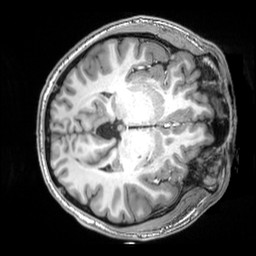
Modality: T1w
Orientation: axial
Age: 19
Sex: male
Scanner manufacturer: siemens
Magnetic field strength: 3 T
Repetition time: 2.5 s
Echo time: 0.00343 s